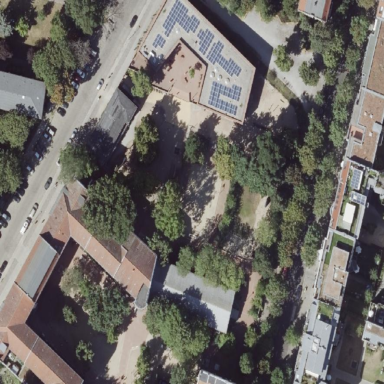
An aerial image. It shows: School.